Interaction volume radius: 5 \u00c5
Interaction volume height: 30 \u00c5
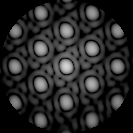
Disorder parameter: 0.007237